Interaction volume radius: 5 \u00c5
Interaction volume height: 20 \u00c5
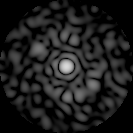
Disorder parameter: 0.8056